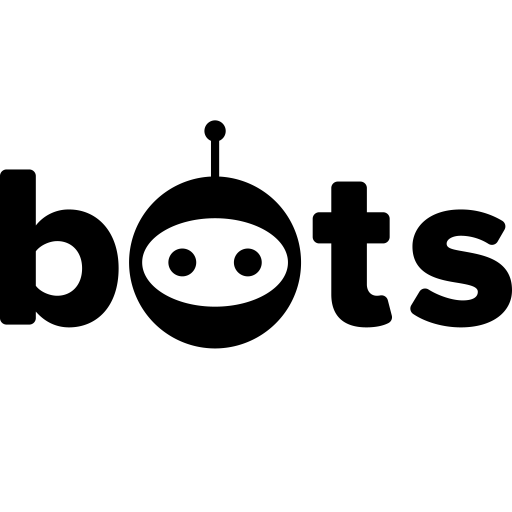
Tags: icon, FontAwesome, fa-icon, brand, bots